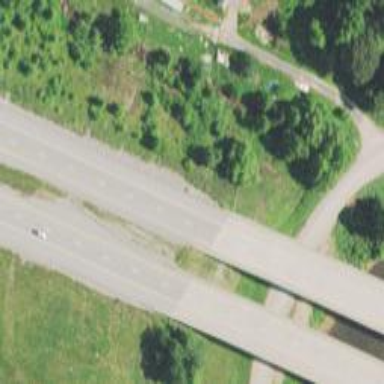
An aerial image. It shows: Bridge crossing over highway trunk expressway.